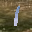
Label: 1